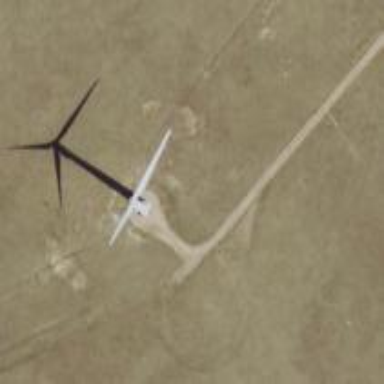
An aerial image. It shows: Wind power generator with wind turbines.